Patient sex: M
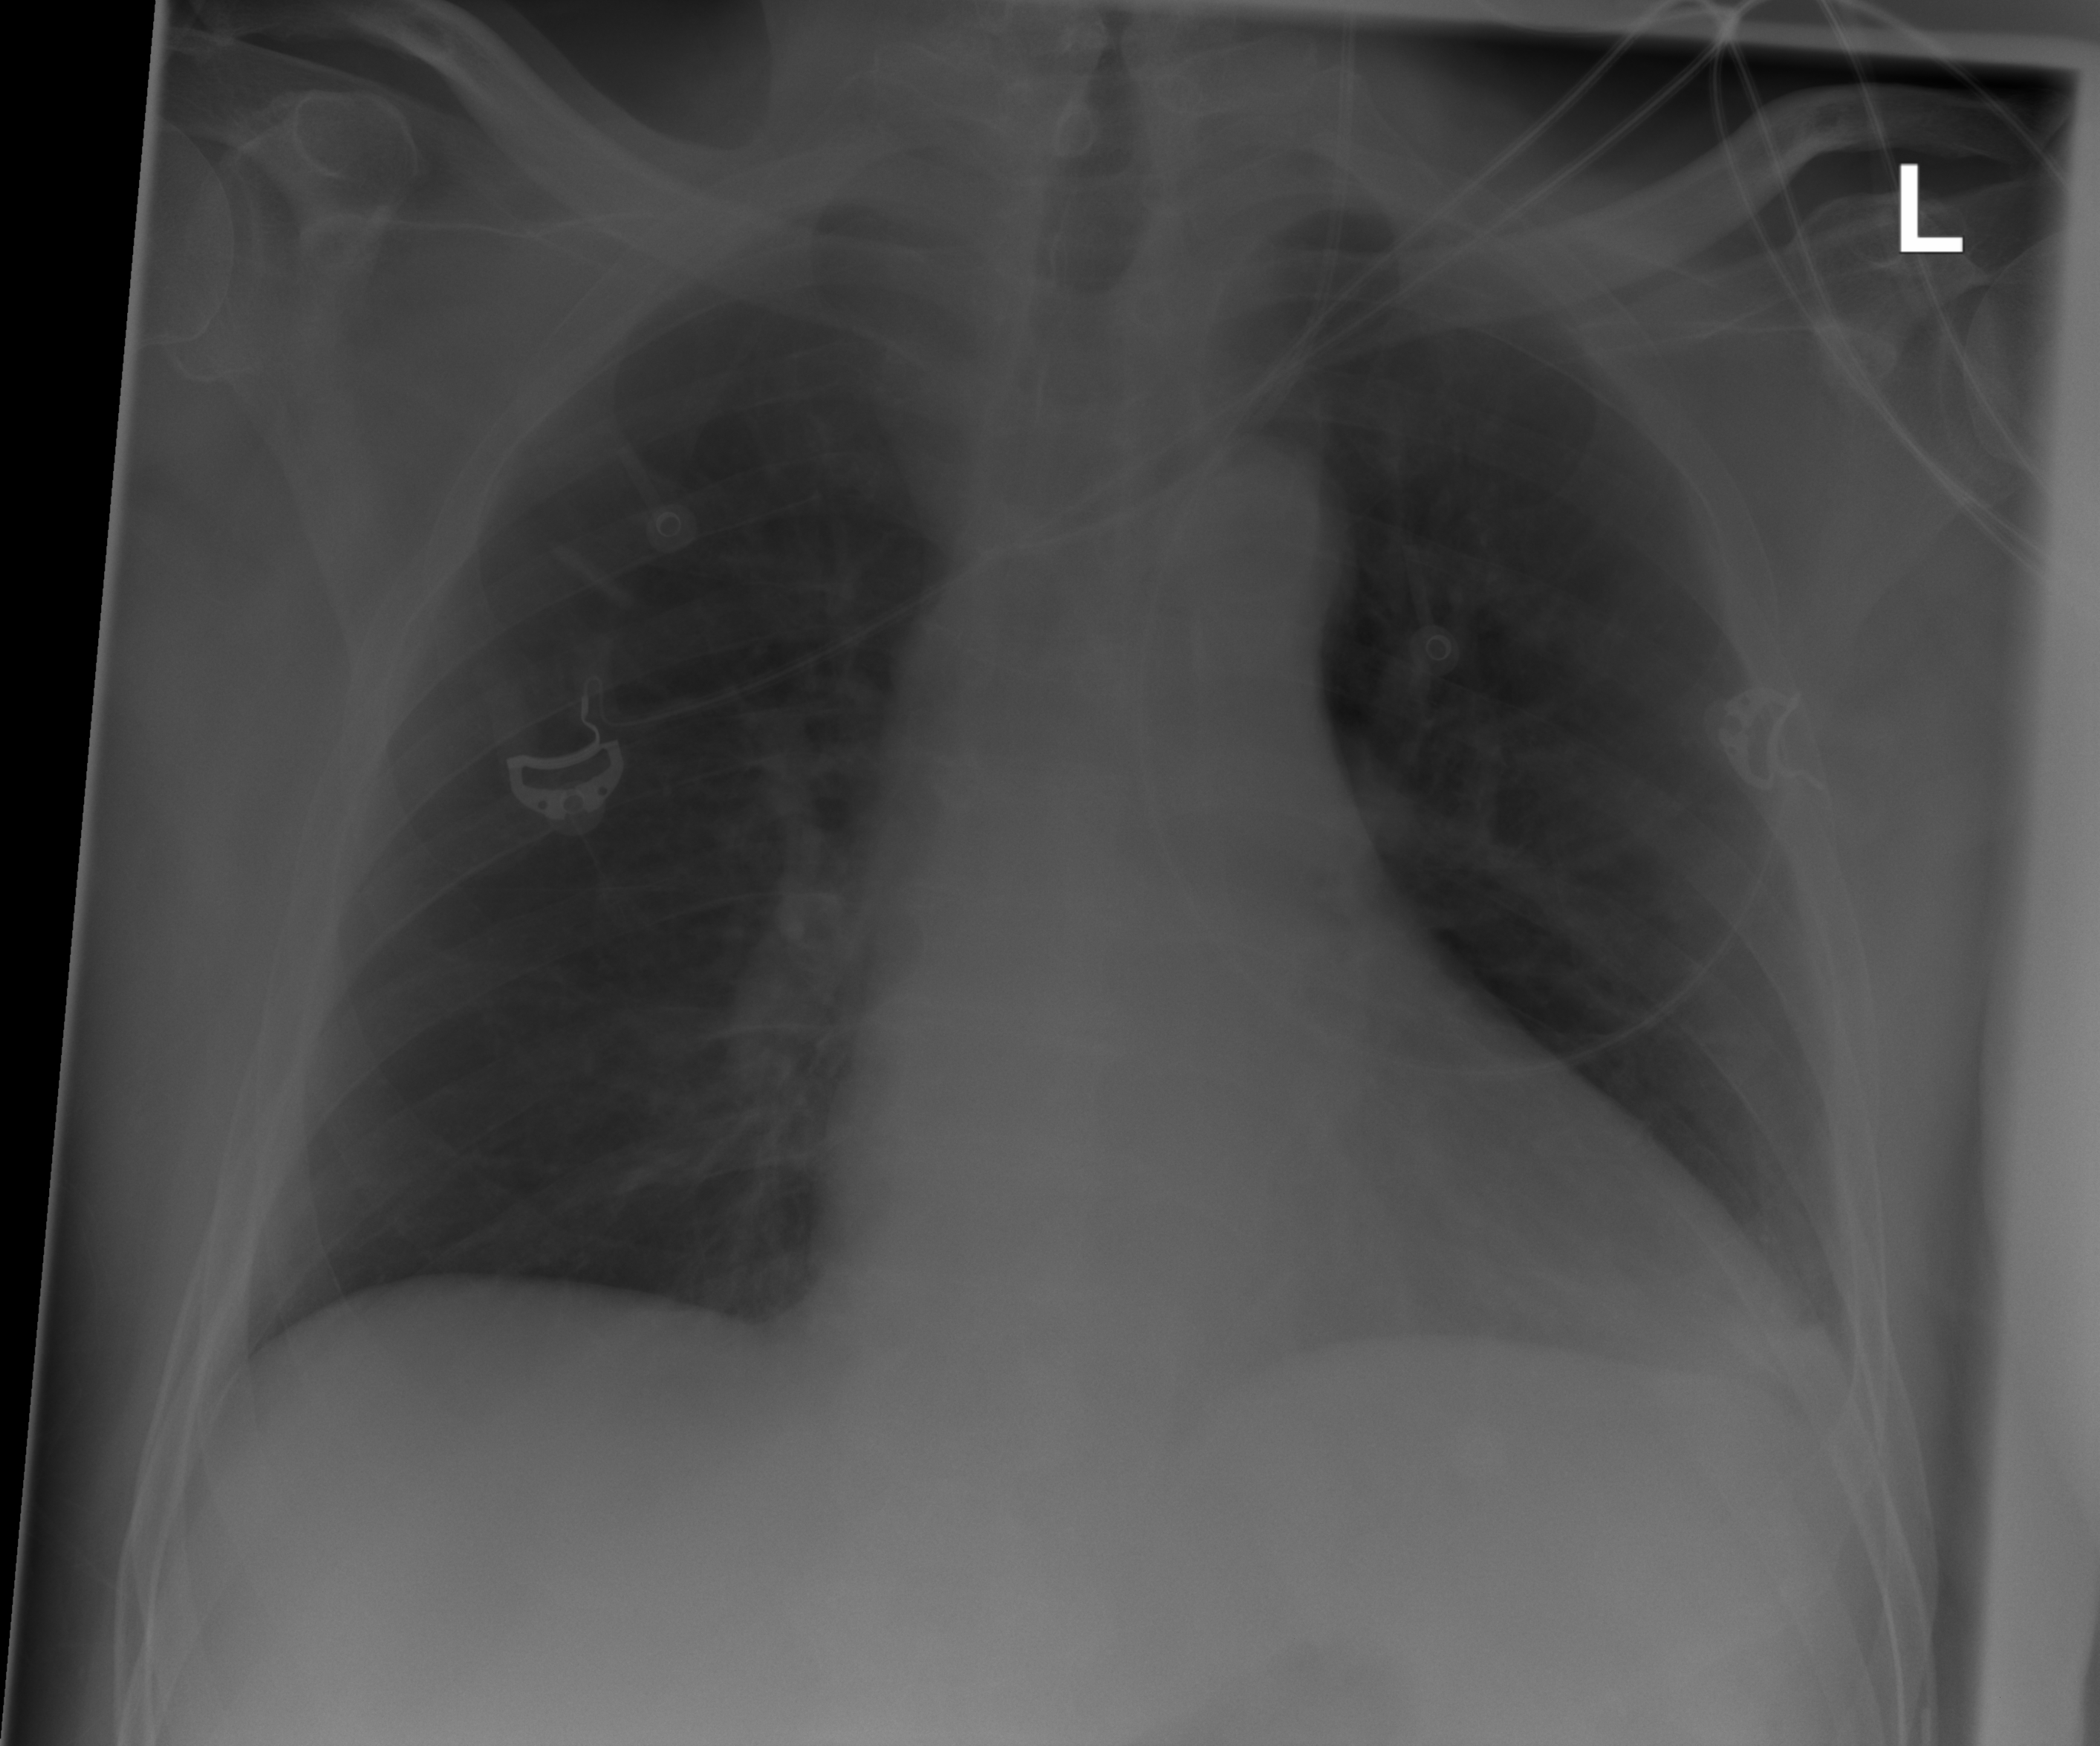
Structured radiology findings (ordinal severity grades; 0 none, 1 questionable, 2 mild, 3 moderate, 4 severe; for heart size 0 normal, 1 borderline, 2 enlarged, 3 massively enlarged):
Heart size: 2
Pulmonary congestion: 0
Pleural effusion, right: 0
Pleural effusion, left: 0
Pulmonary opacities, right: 0
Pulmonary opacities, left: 0
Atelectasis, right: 0
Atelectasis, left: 2